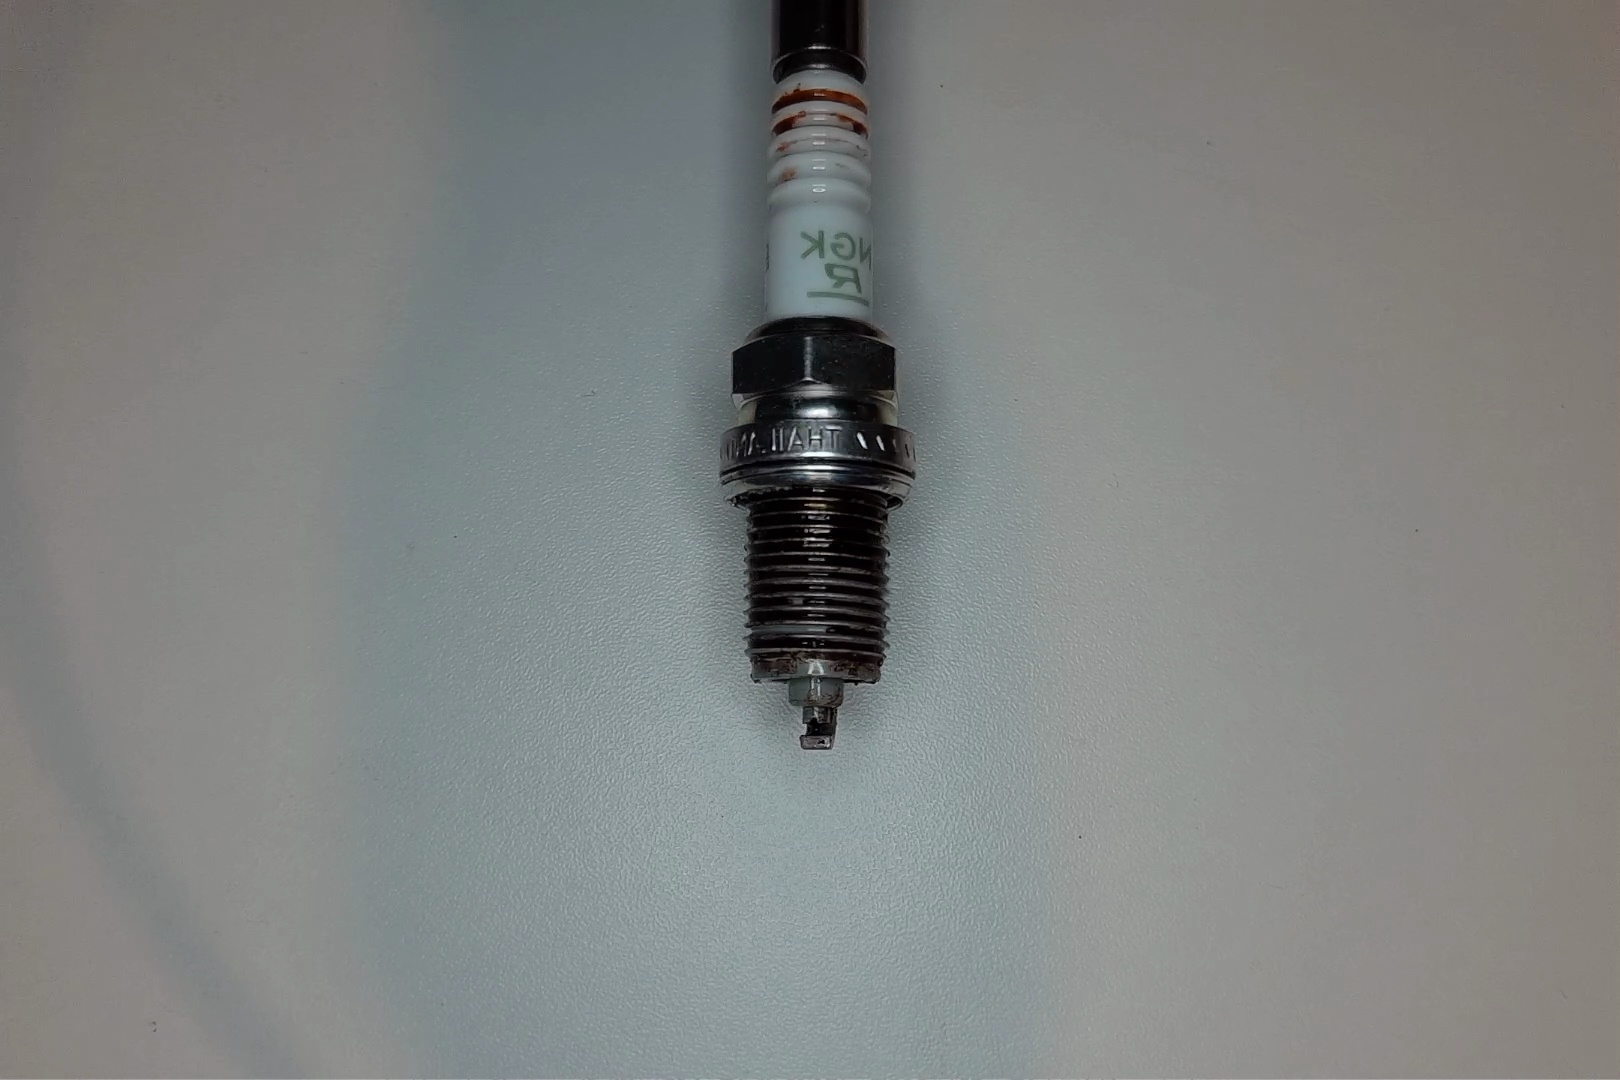
Label: anomaly